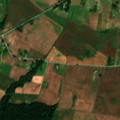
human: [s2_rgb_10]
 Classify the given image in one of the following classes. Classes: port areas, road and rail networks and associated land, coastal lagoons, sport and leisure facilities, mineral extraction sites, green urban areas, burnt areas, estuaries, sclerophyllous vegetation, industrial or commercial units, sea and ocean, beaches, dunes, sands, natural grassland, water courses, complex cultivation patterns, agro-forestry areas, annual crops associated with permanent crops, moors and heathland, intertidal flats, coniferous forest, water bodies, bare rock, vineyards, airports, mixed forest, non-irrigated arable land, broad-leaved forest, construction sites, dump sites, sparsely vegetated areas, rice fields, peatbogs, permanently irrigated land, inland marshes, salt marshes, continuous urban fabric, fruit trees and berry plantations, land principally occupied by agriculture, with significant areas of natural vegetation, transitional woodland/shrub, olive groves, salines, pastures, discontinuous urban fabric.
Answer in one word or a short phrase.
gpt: non-irrigated arable land, complex cultivation patterns, land principally occupied by agriculture, with significant areas of natural vegetation, mixed forest